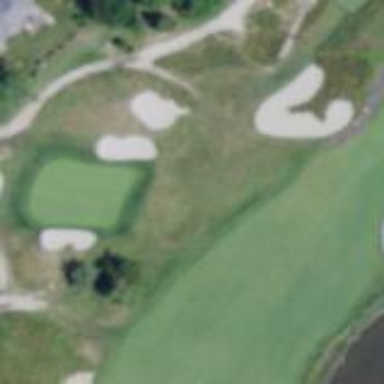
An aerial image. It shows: Rough area on grassy golf course.